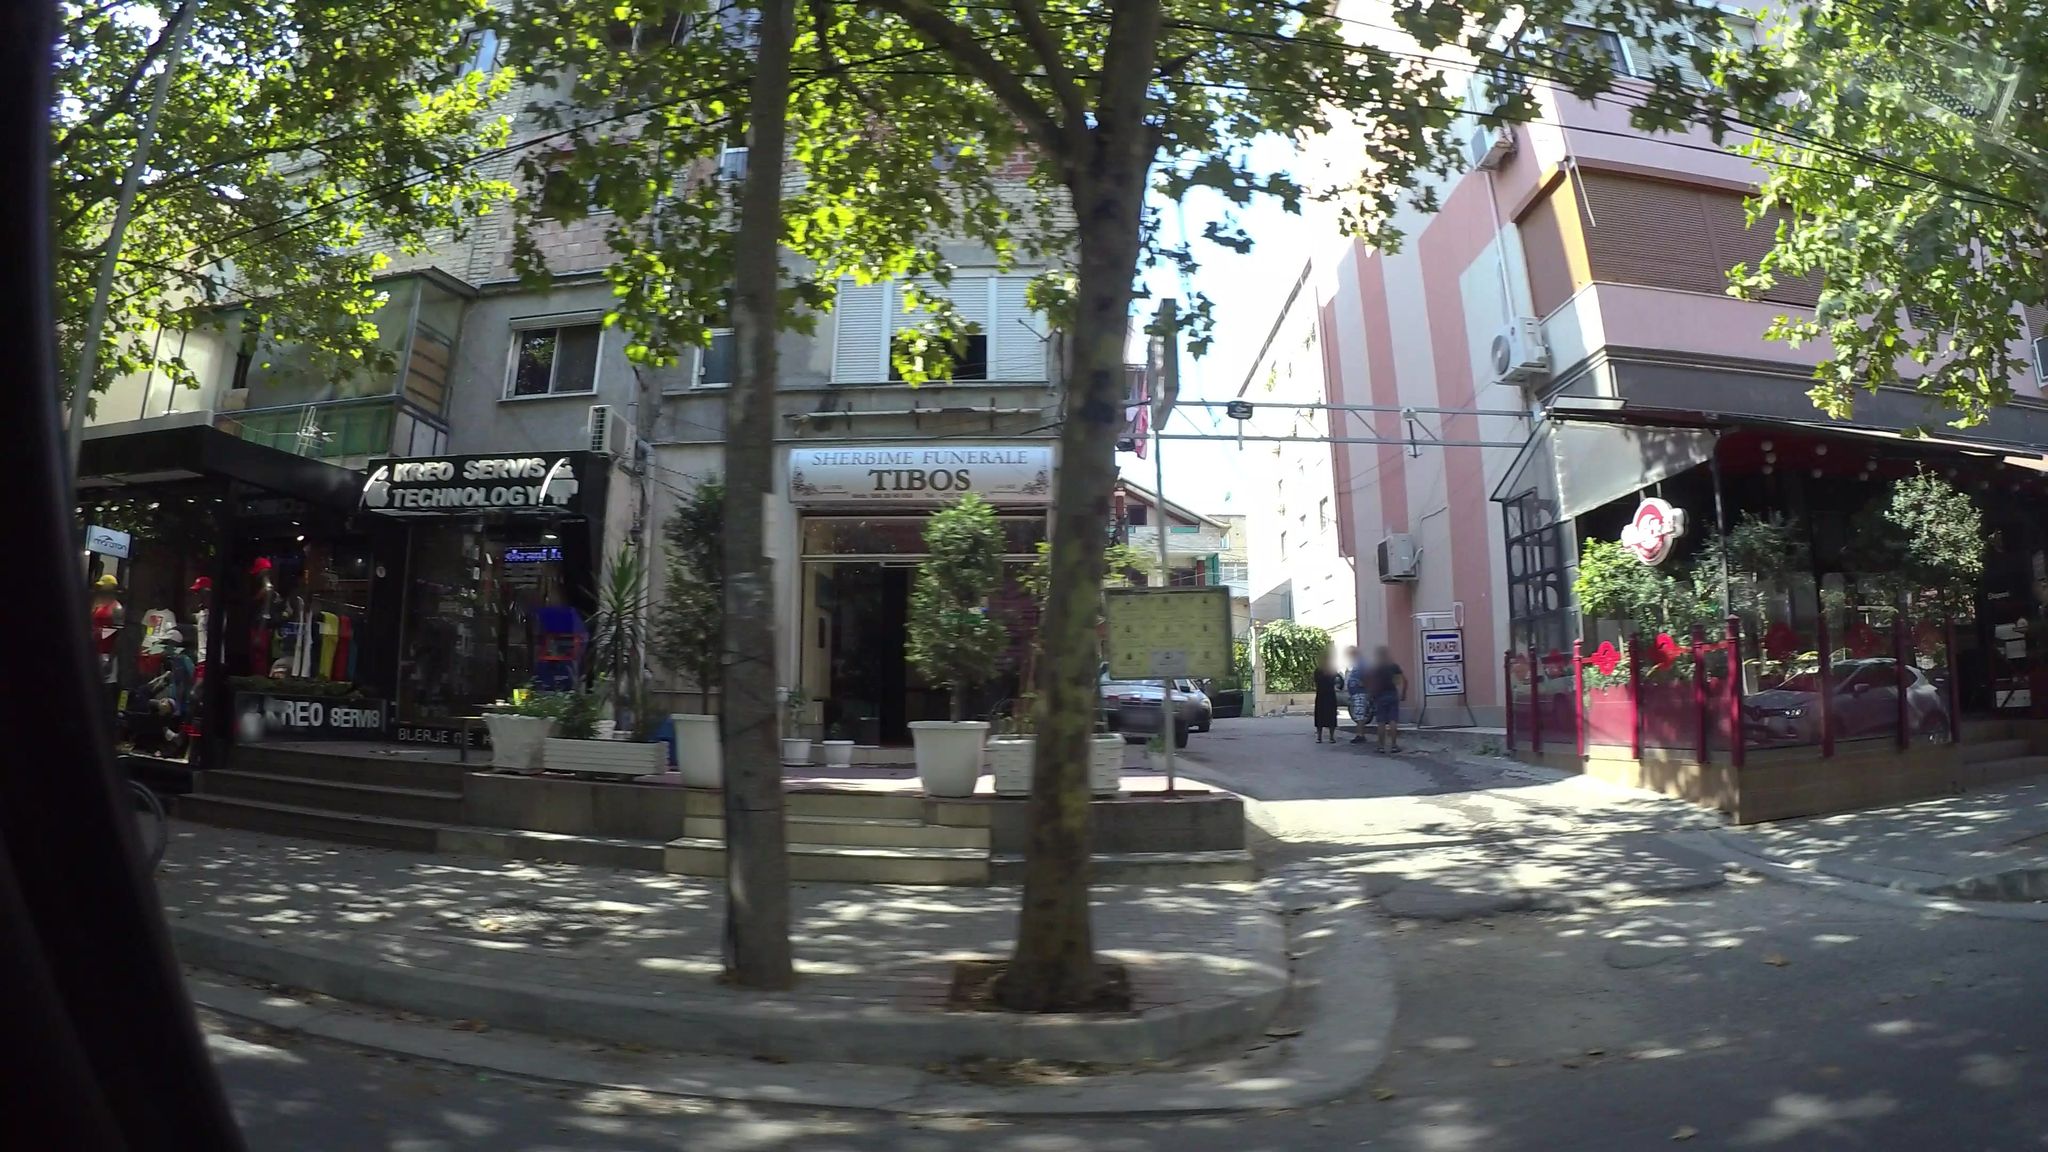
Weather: clear
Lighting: day
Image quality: good
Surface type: walking surface
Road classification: service, footway, living_street
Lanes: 1
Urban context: urban centre
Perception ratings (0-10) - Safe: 7.22, Lively: 9.33, Beautiful: 8.03, Boring: 1.4, Depressing: 3.13, Wealthy: 6.14